Question: In a POC application I have started with default MVC-4 internet application template.
I have added few more properties in 'AccountContext' :
'''
public class AccountsContext : DbContext
{
public AccountsContext()
: base("vs12localdb")
{
}
public DbSet<UserProfile> UserProfiles { get; set; }
public DbSet<Employee> Employees{ get; set; }
public DbSet<Work> DailyWorks { get; set; }
}
'''
But when trying to add 'Employee' entity in the HttpPost method :
'''
[HttpPost]
public ActionResult Create(EmployeeViewModel emp)
{
if (ModelState.IsValid)
{
emp.UserId = WebSecurity.HasUserId ? WebSecurity.CurrentUserId : -1;
db.Employees.Add(emp);
db.SaveChanges(); //Causing Error: Invalid object name 'dbo.Employees'.
return RedirectToAction("Index");
}
return View(emp);
}
'''
I see entity framework ignoring to create Employee & Work entities in the database.

Thus getting following error, while doing 'db.SaveChanges();' :
> Invalid object name 'dbo.Employees'
What could be the issue ?
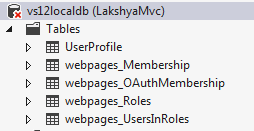
Answer: You can set Entity Framework to the following:
'''
CreateDatabaseIfNotExists<TContext>
DropCreateDatabaseAlways<TContext>
'''
I personally use CreateDatabaseIfNotExists like so:
'''
public class ContextInitializer : CreateDatabaseIfNotExists<Context>
{
protected override void Seed(Context ctx)
{
// any seed data
}
}
'''
Just make sure you Initilizer the Membership after this takes place, somewhere in Global.asax or a static function called there:
I generally use something like this:
'''
protected void Application_Start()
{
AreaRegistration.RegisterAllAreas();
WebApiConfig.Register(GlobalConfiguration.Configuration);
FilterConfig.RegisterGlobalFilters(GlobalFilters.Filters);
RouteConfig.RegisterRoutes(RouteTable.Routes);
BundleConfig.RegisterBundles(BundleTable.Bundles);
AuthConfig.RegisterAuth();
AutoMapperConfig.RegisterConfig();
Database.SetInitializer(new ContextInitializer());
using (var context = new Context())
{
context.Database.Initialize(false);
}
if (!WebSecurity.Initialized)
{
WebSecurity.InitializeDatabaseConnection(
connectionStringName: "DefaultConnection",
userTableName: "User",
userIdColumn: "Id",
userNameColumn: "Email",
autoCreateTables: false);
}
}
'''
If you plan on continuously adding, removing properties from Entities and adding new ones, you may want to look up Code First migrations which can handle updating the Database for you.
Click here for more ~ <URL>